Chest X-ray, PA view. Patient: 44 years old, sex F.
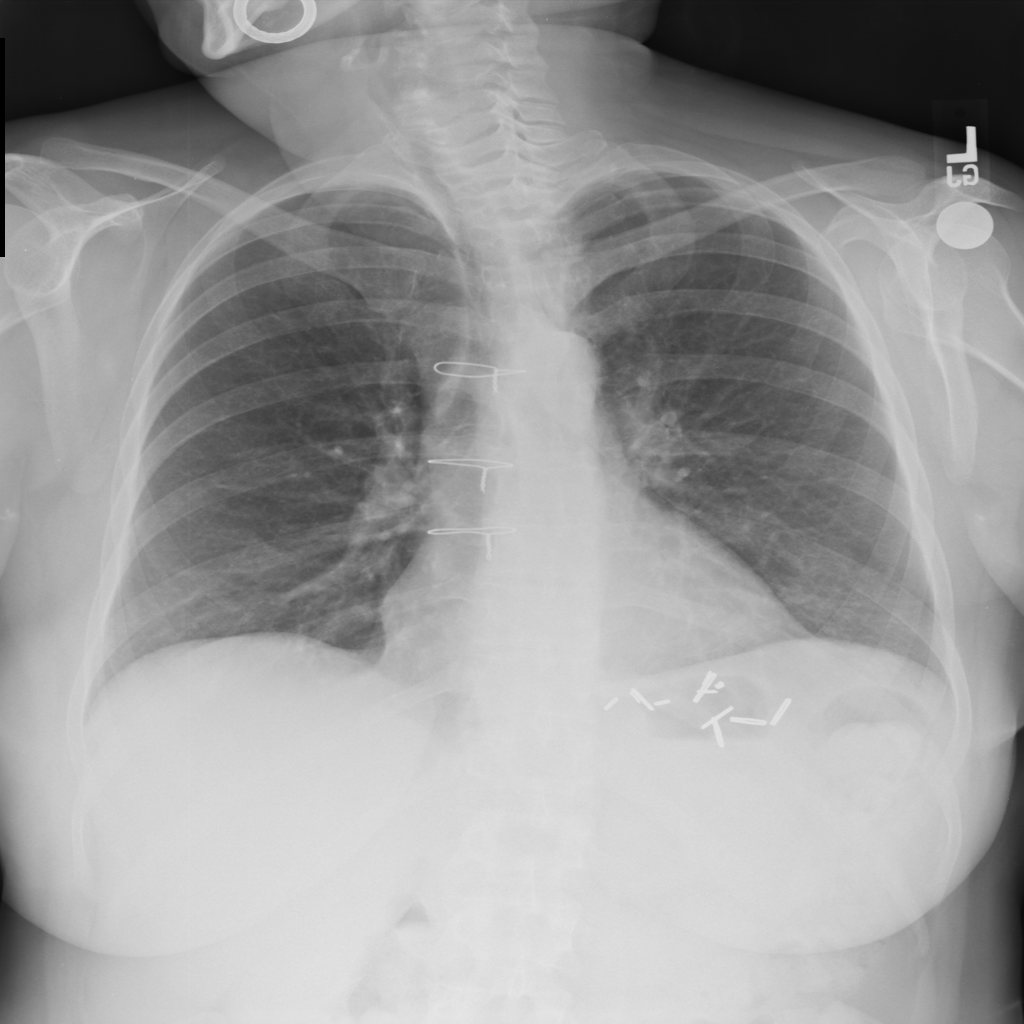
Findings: No Finding